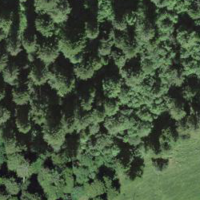
EUNIS habitat code: 44
Species observed at this site:
Petasites albus